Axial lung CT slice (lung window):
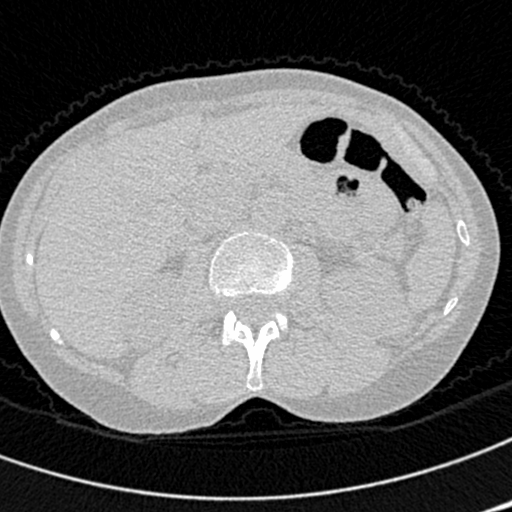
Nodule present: no